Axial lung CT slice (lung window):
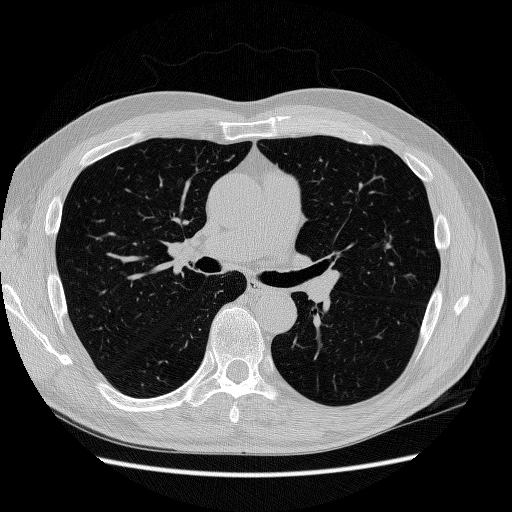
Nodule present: no